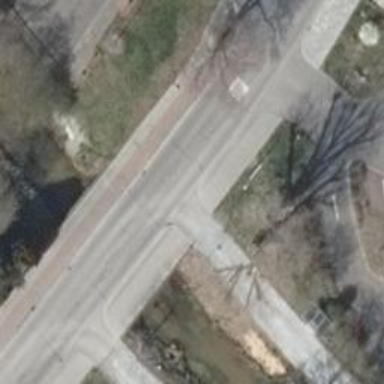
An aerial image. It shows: Unclassified road with asphalt surface. There are sidewalks on both sides and cycle track on both sides as well.